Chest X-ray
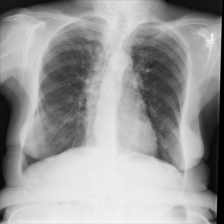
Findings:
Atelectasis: negative
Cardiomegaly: negative
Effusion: negative
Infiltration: negative
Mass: negative
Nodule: negative
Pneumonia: negative
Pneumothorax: negative
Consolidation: negative
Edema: negative
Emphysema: negative
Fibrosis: negative
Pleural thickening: negative
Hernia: negative